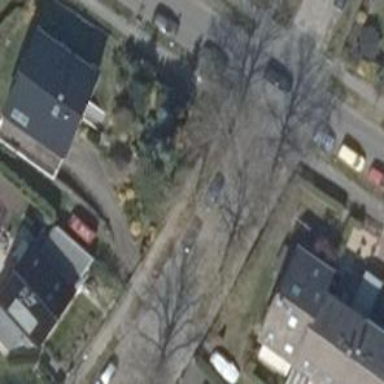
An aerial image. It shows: Deciduous broadleaved tree.